Interaction volume radius: 10 \u00c5
Interaction volume height: 15 \u00c5
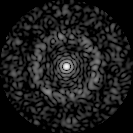
Disorder parameter: 0.8224